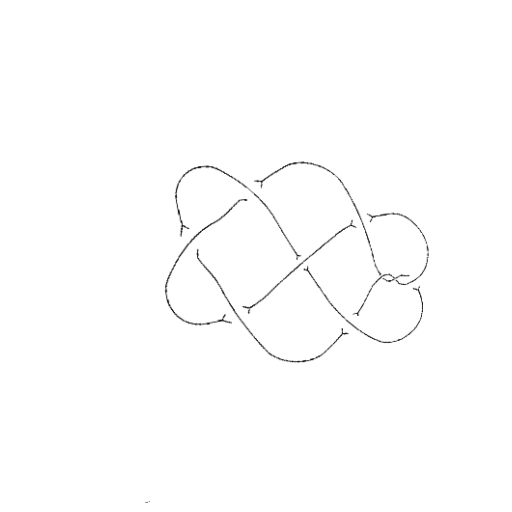
Crossing number: 9